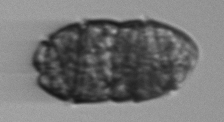
Label: Margalefidinium